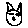
Label: cat